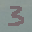
Label: 3